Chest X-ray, AP view. Patient: 56 years old, sex F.
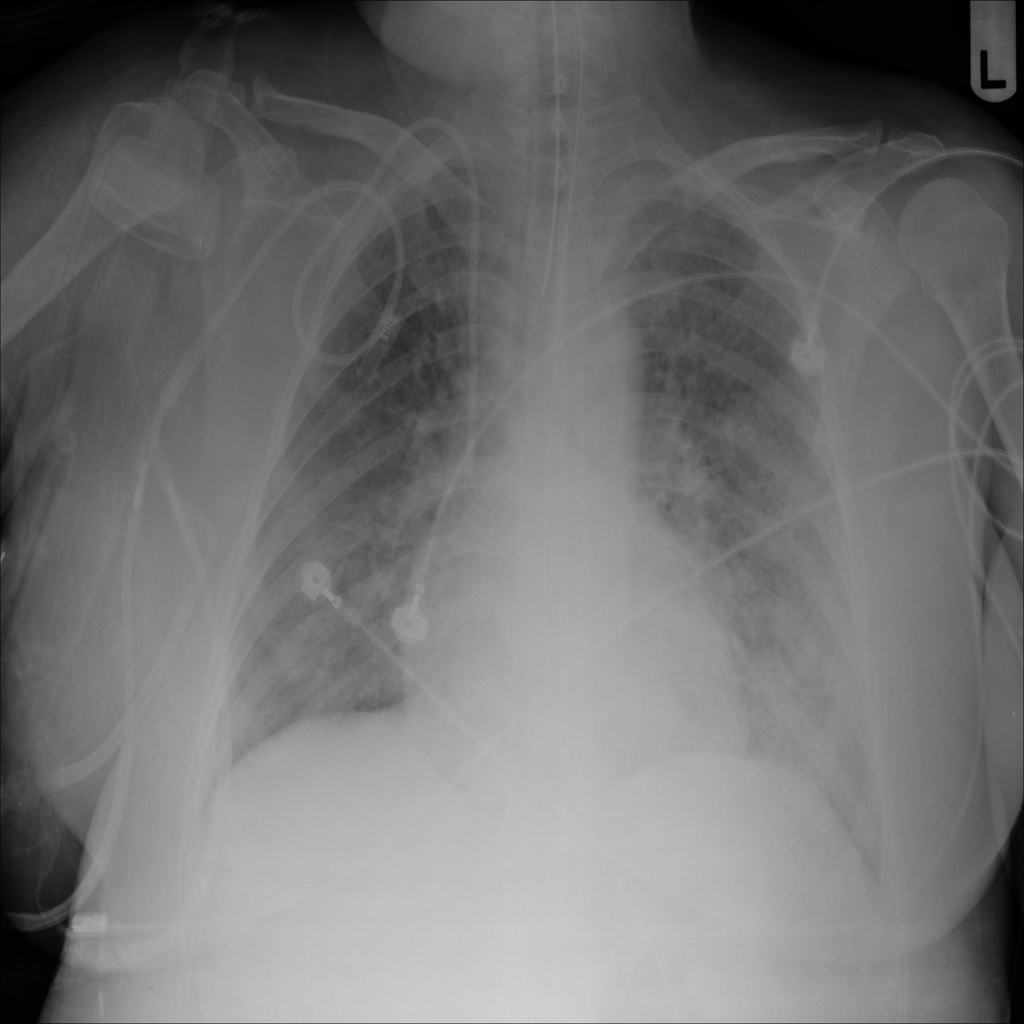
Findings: Edema, Infiltration